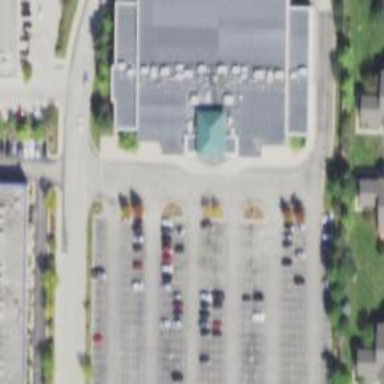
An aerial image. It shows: Retail building that includes cinema.